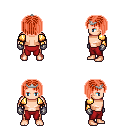
a pixel art fantasy rpg character, male body template, human, light skin, gold arm armor, red pants, red pageboy hairstyle, silver tiara, metal gloves, four views (front, back, left, right), 2x2 character sprite sheet, small pixel art, hard edges, no anti-aliasing